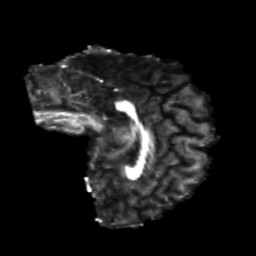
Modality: FA
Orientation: sagittal
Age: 23
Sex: female
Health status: healthy
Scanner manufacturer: philips
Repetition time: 7.388 s
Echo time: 0.08599 s